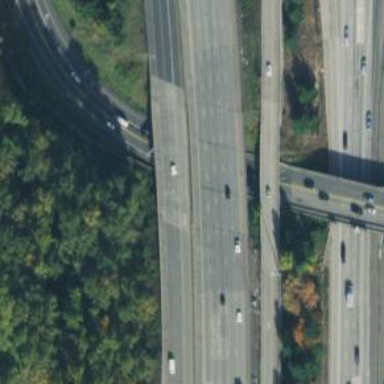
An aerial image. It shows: Bridge on motorway link.